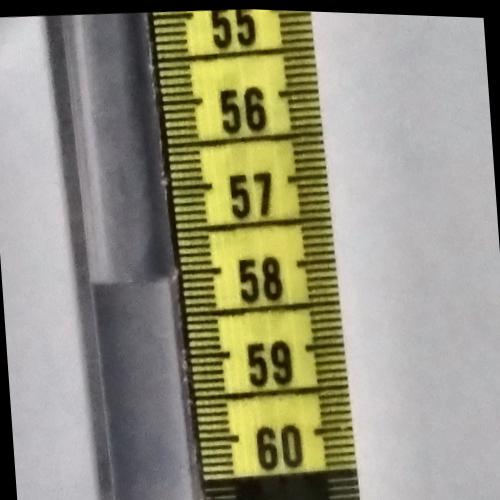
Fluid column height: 58.1 cm